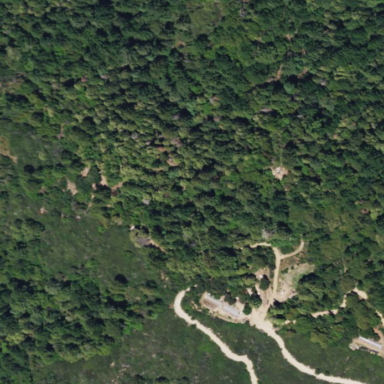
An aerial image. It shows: Forest designated for timber production.